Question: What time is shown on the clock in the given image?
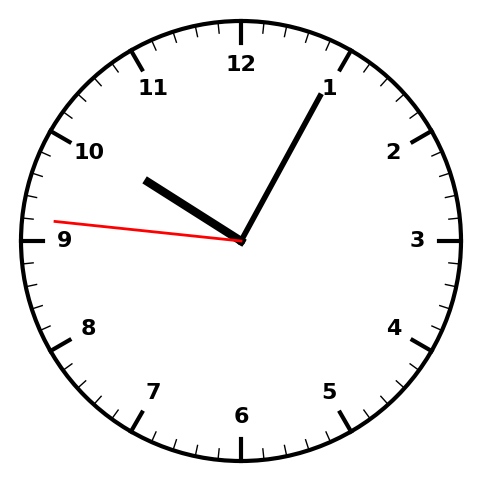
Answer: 10:04:46